Question: I've been beating my head over this for quite a while now, so I think it's time I reach out for help. I have some already existing code that uses the jQuery File Uploader plugin, allowing me to upload files to my webserver. The trouble I am having is listing files that already exist on the web server.
Here is my initialization :
'''
$('#fileupload').fileupload({
disableImageResize: false,
url: '/api/upload',
done: function (e, data) { // data is checked here }
});
// Load existing files:
$('#fileupload').addClass('fileupload-processing');
$.ajax({
url: $('#fileupload').fileupload('option', 'url'),
dataType: 'json',
context: $('#fileupload')[0],
data: { action: "FileList", blob: "uts", path: "Unit 14/Binaries/" }
}).always(function (e, data) {
$(this).removeClass('fileupload-processing');
}).done(function (result) {
$(this).fileupload('option', 'done')
.call(this, $.Event('done'), { result: result });
});
'''
Now, I am trying to return a list of pre-existing files on the server side that matches the <URL>.
'''
// Get a list of files from
private void FileList(HttpContext hc)
{
var serializer = new System.Web.Script.Serialization.JavaScriptSerializer();
List<FilesStatus> fs_list = new List<FilesStatus>();
fs_list.Add(new FilesStatus("Something", 124));
fs_list.Add(new FilesStatus("SomethingElse", 124));
HttpContext.Current.Response.AddHeader("Pragma", "no-cache");
HttpContext.Current.Response.AddHeader("Cache-Control", "private, no-cache");
hc.Response.AddHeader("Content-Disposition", "inline; filename="files.json"");
var result = new { files = fs_list.ToArray() };
hc.Response.Write(serializer.Serialize(result));
hc.Response.ContentType = "application/json";
HttpContext.Current.Response.StatusCode = 200;
}
'''
In the "done" function of the AJAX code, I see on the client side. Here, you can see the format in my Javascript debugger (i.e., a top level "files" that is an array):

These files do not get populated in to the file list, though. The code that I marked "//data is checked here" in the main done() function shows that the array can be accessed as "data.result.files" NOT "data.files." I can change ".call(this, $.Event('done'), { result: result });" to ".call(this, $.Event('done'), { files: result.files });" so that "data.files" is the location of the file array, but this does not solve the problem. I can't seem to get any pre-existing files to load in to the list.
Does anyone see what I am doing wrong? Happy holidays.
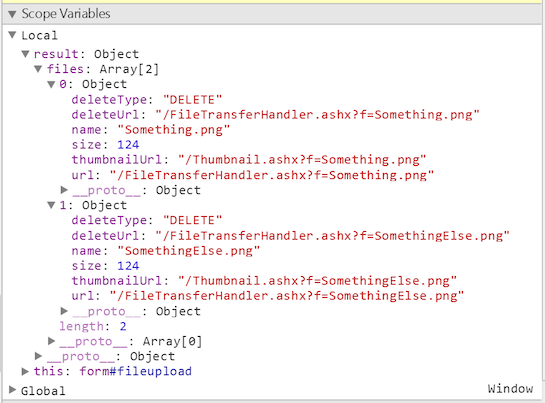
Answer: I was overwriting the done() method where I have:
'''
done: function (e, data) { // data is checked here }
'''
I did this for debugging, but apparently it blocks the pre-existing file list from being loaded and calling the download template.